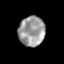
Tissue: prostate
Cell type: T cells
Senescence score: 0.358
Nuclear area (px): 767
Mean DAPI intensity: 155.763